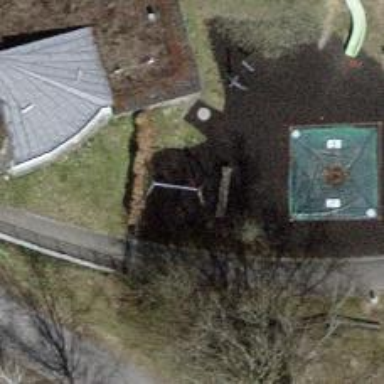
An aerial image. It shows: Playground featuring swings.